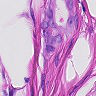
Metastatic tissue present: yes